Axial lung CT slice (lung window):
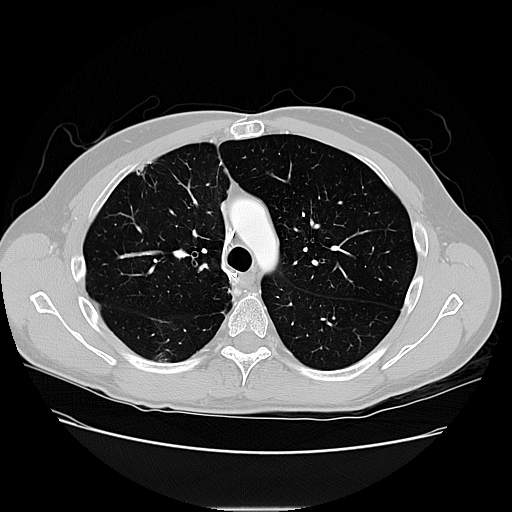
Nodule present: no